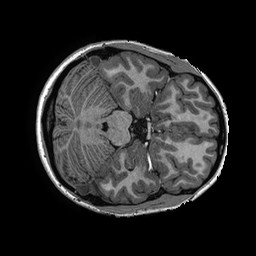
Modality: T1w
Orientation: axial
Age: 27
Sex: female
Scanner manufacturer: ge
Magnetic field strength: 3 T
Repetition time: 0.006952 s
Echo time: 0.00292 s